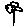
Label: flower